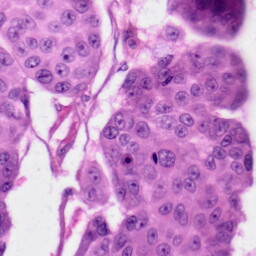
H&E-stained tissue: Skin